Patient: sex M, age 43
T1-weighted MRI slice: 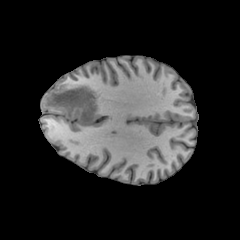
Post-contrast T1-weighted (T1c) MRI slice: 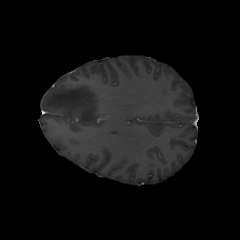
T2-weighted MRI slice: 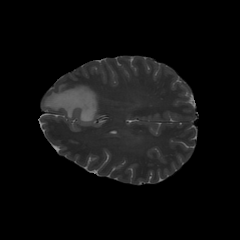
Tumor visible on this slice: yes
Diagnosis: Glioblastoma, IDH-wildtype
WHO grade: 4